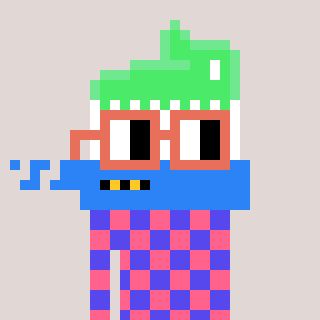
a pixel art character with square orange glasses, a toothbrush-shaped head and a computerblue-colored body on a warm background